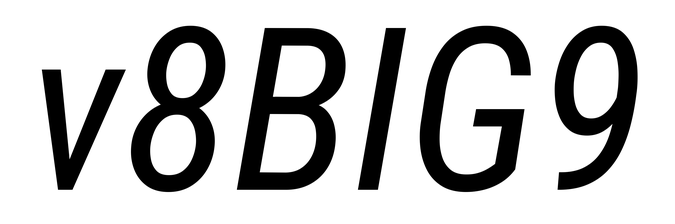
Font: Roboto-Italic_Condensed_Italic